Field crop: maize
Growth stage: 2
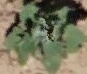
Species: chenopodium